Field crop: tomato
Growth stage: 1
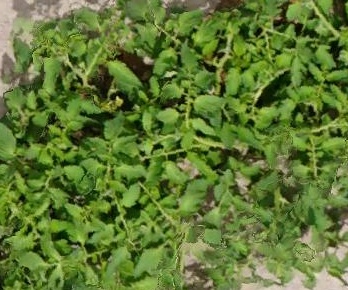
Species: tomato